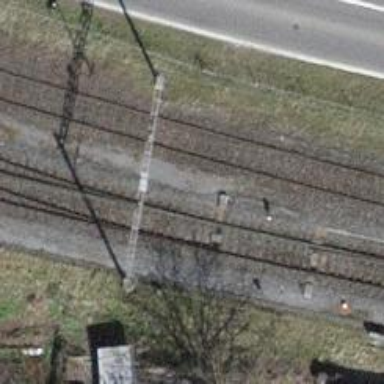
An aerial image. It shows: Railway switch.